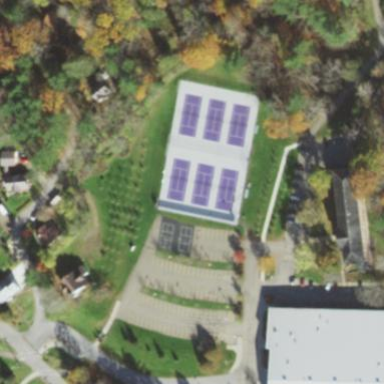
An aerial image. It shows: Tennis court on pitch designated for leisure land.